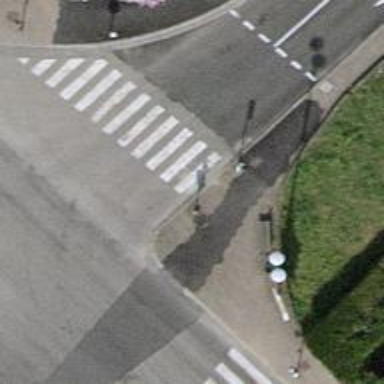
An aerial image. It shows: Kerb barrier.